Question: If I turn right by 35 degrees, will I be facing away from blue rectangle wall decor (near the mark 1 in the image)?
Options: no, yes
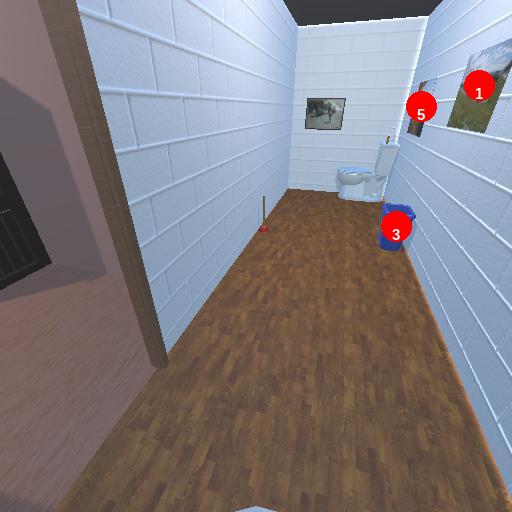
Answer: no